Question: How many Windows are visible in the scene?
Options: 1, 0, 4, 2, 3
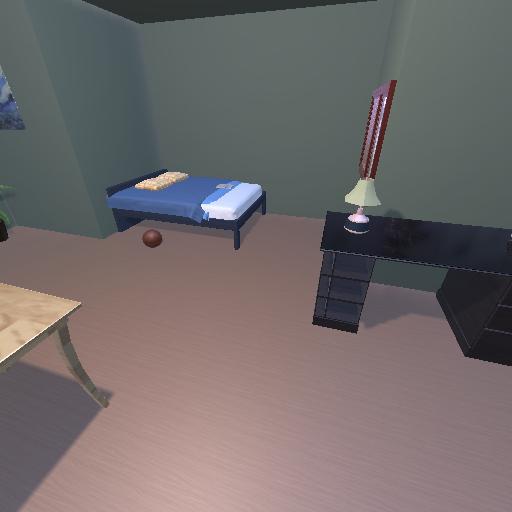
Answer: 1